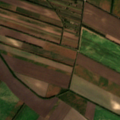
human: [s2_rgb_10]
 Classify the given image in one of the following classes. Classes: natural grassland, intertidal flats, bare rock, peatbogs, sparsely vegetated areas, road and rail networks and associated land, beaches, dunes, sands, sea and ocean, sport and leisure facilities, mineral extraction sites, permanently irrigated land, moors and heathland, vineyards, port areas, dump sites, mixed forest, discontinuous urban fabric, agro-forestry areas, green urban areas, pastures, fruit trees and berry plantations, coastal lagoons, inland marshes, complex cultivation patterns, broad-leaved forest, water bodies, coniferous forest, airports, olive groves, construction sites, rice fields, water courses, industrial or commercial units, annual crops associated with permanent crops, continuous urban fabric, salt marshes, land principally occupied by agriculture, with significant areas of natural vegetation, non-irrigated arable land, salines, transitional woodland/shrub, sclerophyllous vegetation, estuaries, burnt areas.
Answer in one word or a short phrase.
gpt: non-irrigated arable land, complex cultivation patterns